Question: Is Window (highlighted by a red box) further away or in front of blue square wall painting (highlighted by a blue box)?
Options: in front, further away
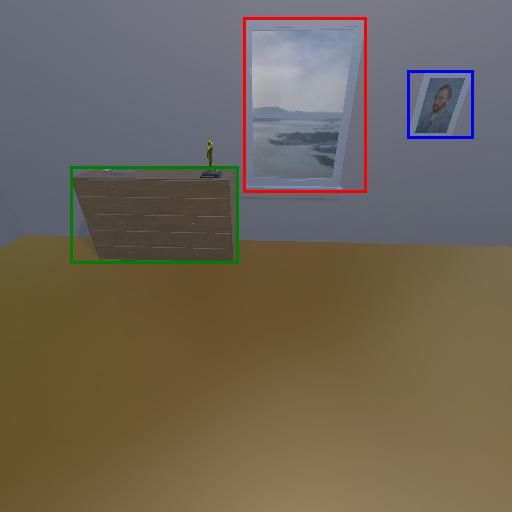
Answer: in front